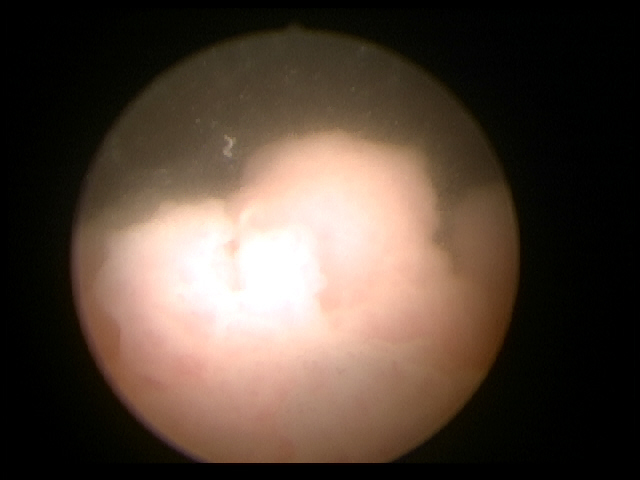
Modality: WLC
Class: Malignant
Subclass: HighGradePapillary
Lesion: L1
Stage: Ta
Morphology: Papillary
Bladder cancer association: Yes